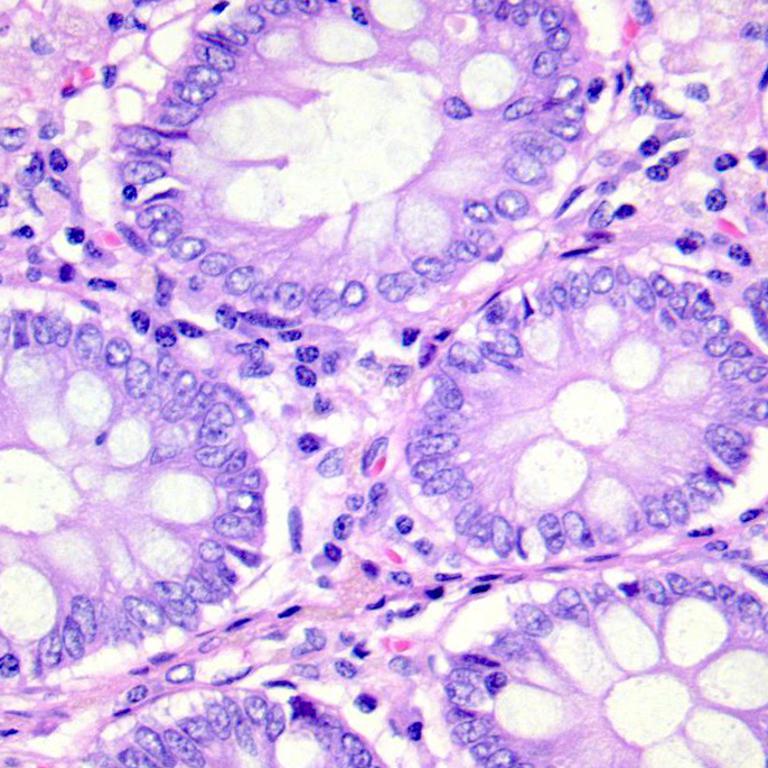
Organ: colon
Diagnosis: benign